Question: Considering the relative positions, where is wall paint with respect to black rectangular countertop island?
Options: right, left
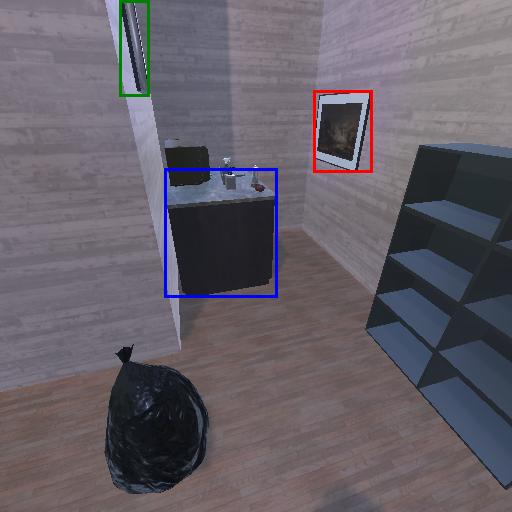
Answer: right